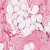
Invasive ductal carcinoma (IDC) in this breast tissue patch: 0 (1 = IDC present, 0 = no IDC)